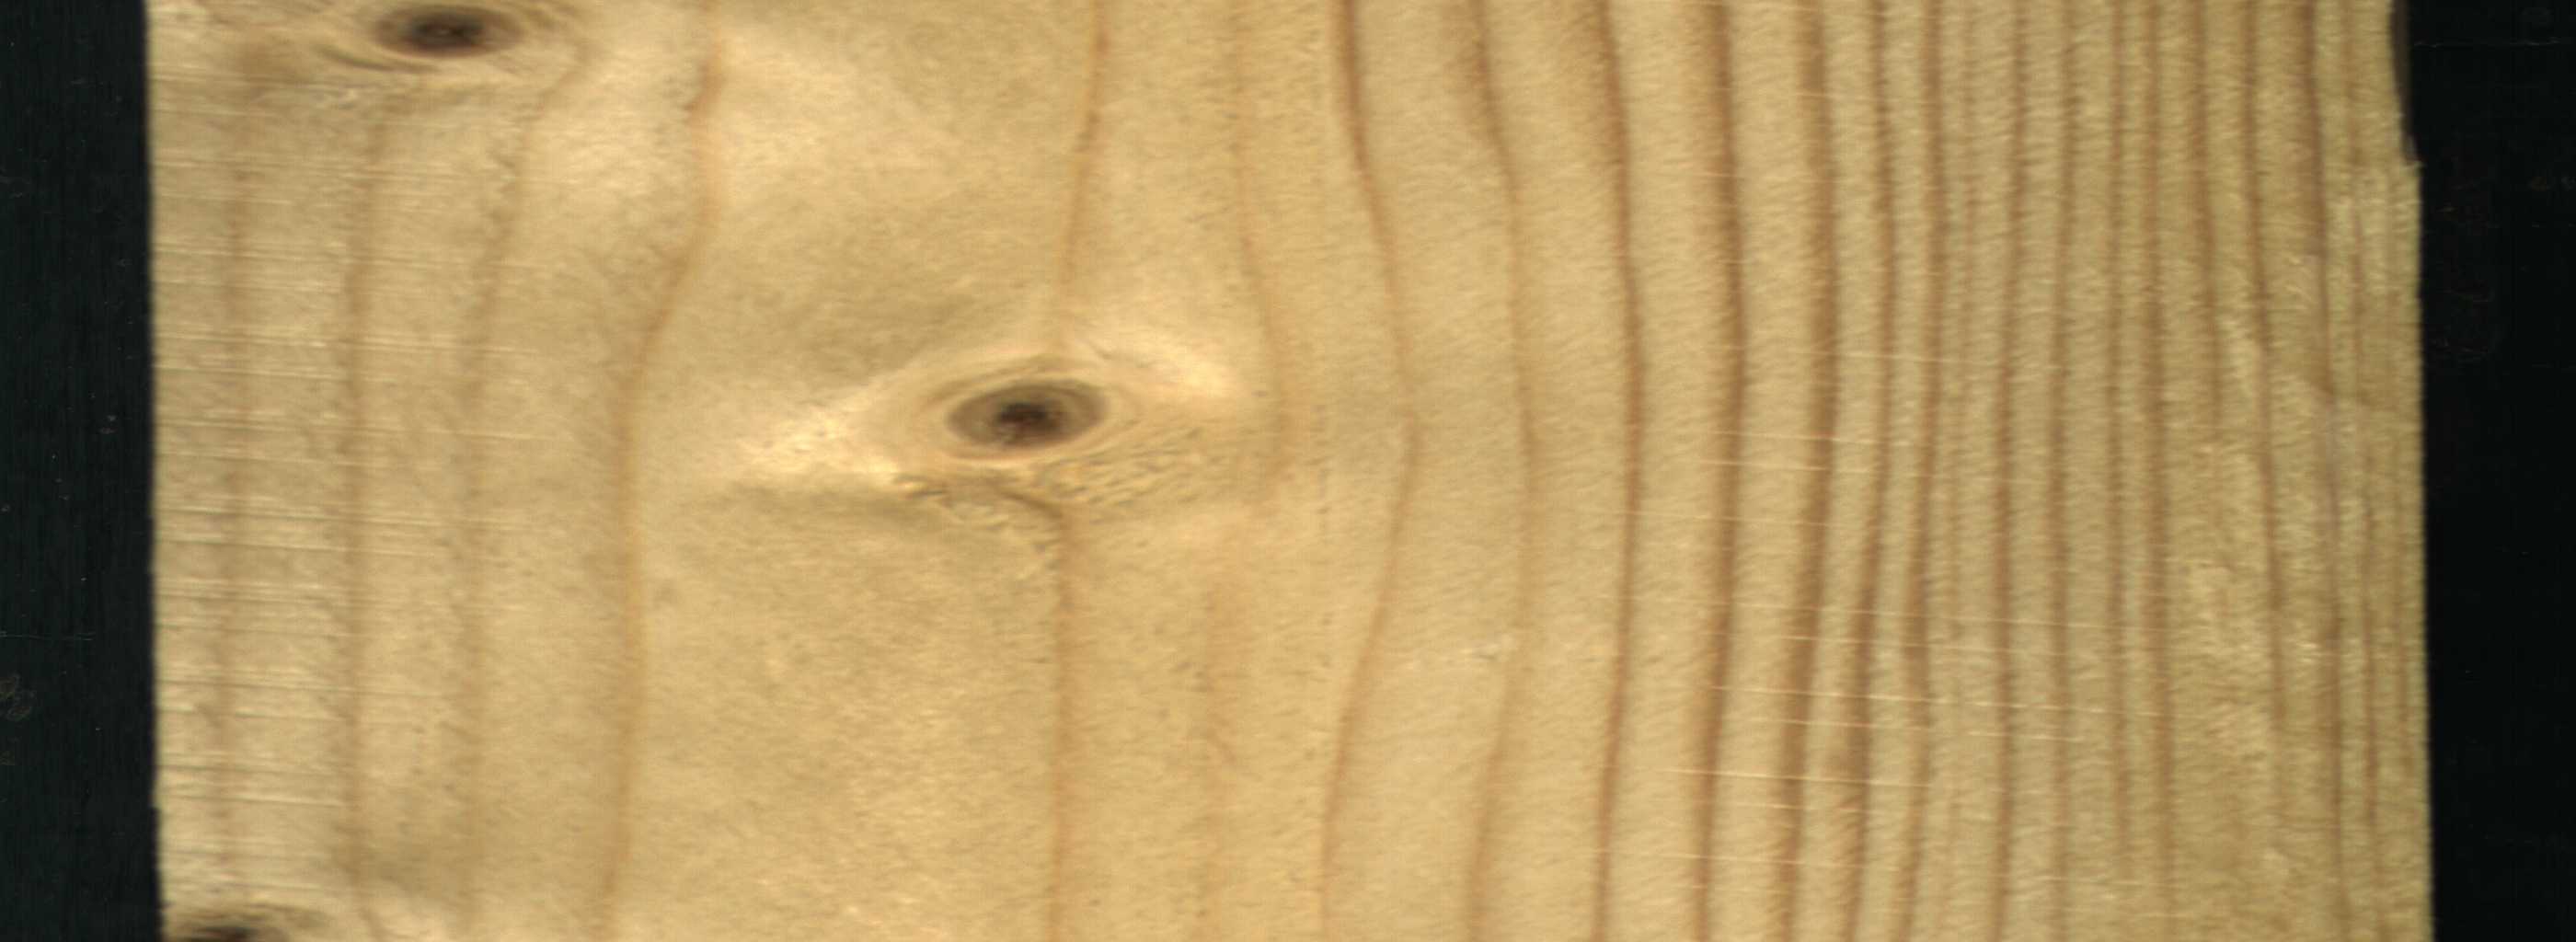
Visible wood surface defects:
Live_Knot
Live_Knot
Live_Knot